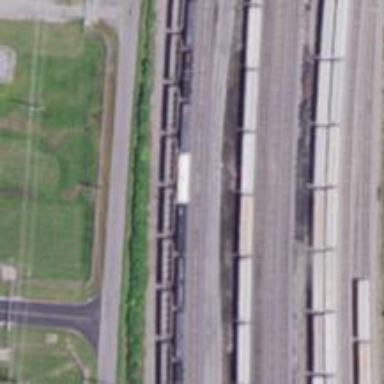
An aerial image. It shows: Railway yard.